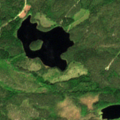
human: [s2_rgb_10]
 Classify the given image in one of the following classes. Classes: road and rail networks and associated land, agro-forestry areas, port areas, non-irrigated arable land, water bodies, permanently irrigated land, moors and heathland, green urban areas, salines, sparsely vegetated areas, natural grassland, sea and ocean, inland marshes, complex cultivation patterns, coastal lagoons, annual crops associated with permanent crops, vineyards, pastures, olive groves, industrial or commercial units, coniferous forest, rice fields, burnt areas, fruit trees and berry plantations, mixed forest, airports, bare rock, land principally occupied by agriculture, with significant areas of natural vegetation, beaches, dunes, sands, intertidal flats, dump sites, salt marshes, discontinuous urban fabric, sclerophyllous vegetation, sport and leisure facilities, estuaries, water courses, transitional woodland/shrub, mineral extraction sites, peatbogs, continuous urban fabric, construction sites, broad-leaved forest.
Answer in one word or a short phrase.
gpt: coniferous forest, transitional woodland/shrub